Question: I've just checked out <URL> in a web browser, and see whether the QUnit tests pass.
However, when I try to do this, 41 out of 52 tests fail straight out of the box (in Chrome, Firefox and Safari on OSX):

I can see from developer tools that all the files are loading correctly, so it isn't just that a path is wrong. Looking at the code suggests that '.append()' is failing. The first two errors are at <URL>'.
Tracing the problem <URL>, it seems to be these two functions that are the problem:
'''
Raphael.fn.appendChild = function(childNode) {
var node = this.buildElement(childNode);
if (node) {
this.shadowDom.appendChild(childNode);
node.updateStyle(); // Apply CSS styles
}
return node;
};
Raphael.fn.buildElement = function(childNode) {
var type = childNode && childNode.nodeName,
node = type ? this[type.toLowerCase()]() : null;
if (node) {
// Ensure Paper can be referenced from sets
node.shadowDom = childNode
node.parentNode = this;
// Link the shadowDOM node by the Raphael id.
node.shadowDom.r2d3 = true;
node.shadowDom.r2d3id = r2d3UID();
node.paper = this;
node.tagName = type.toLowerCase();
node.style = new ElementStyle(node);
r2d3Elements[node.shadowDom.r2d3id] = node;
}
return node;
}
'''
However, my ability to debug goes no further. Can anyone suggest what might be going wrong?
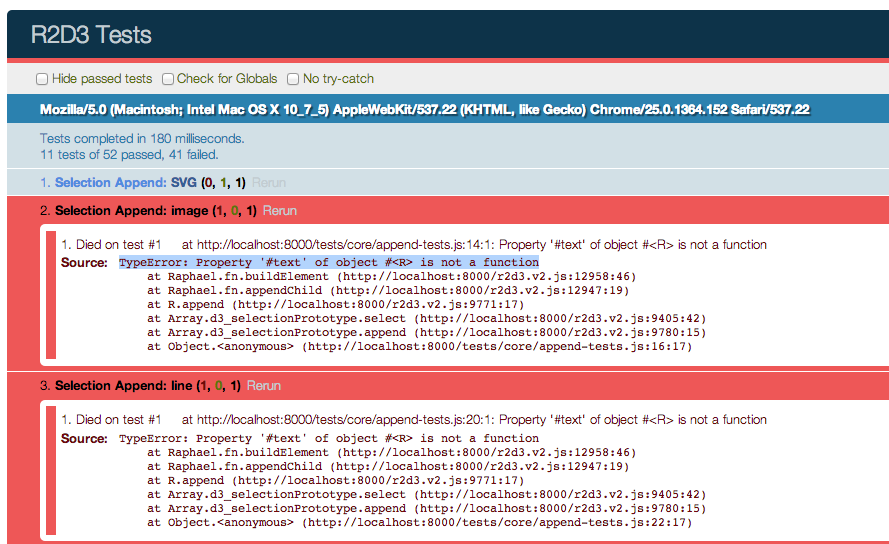
Answer: Looks like you are running the qunit tests with Chrome. R2D3 is built for IE only.